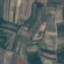
Label: PermanentCrop